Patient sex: M
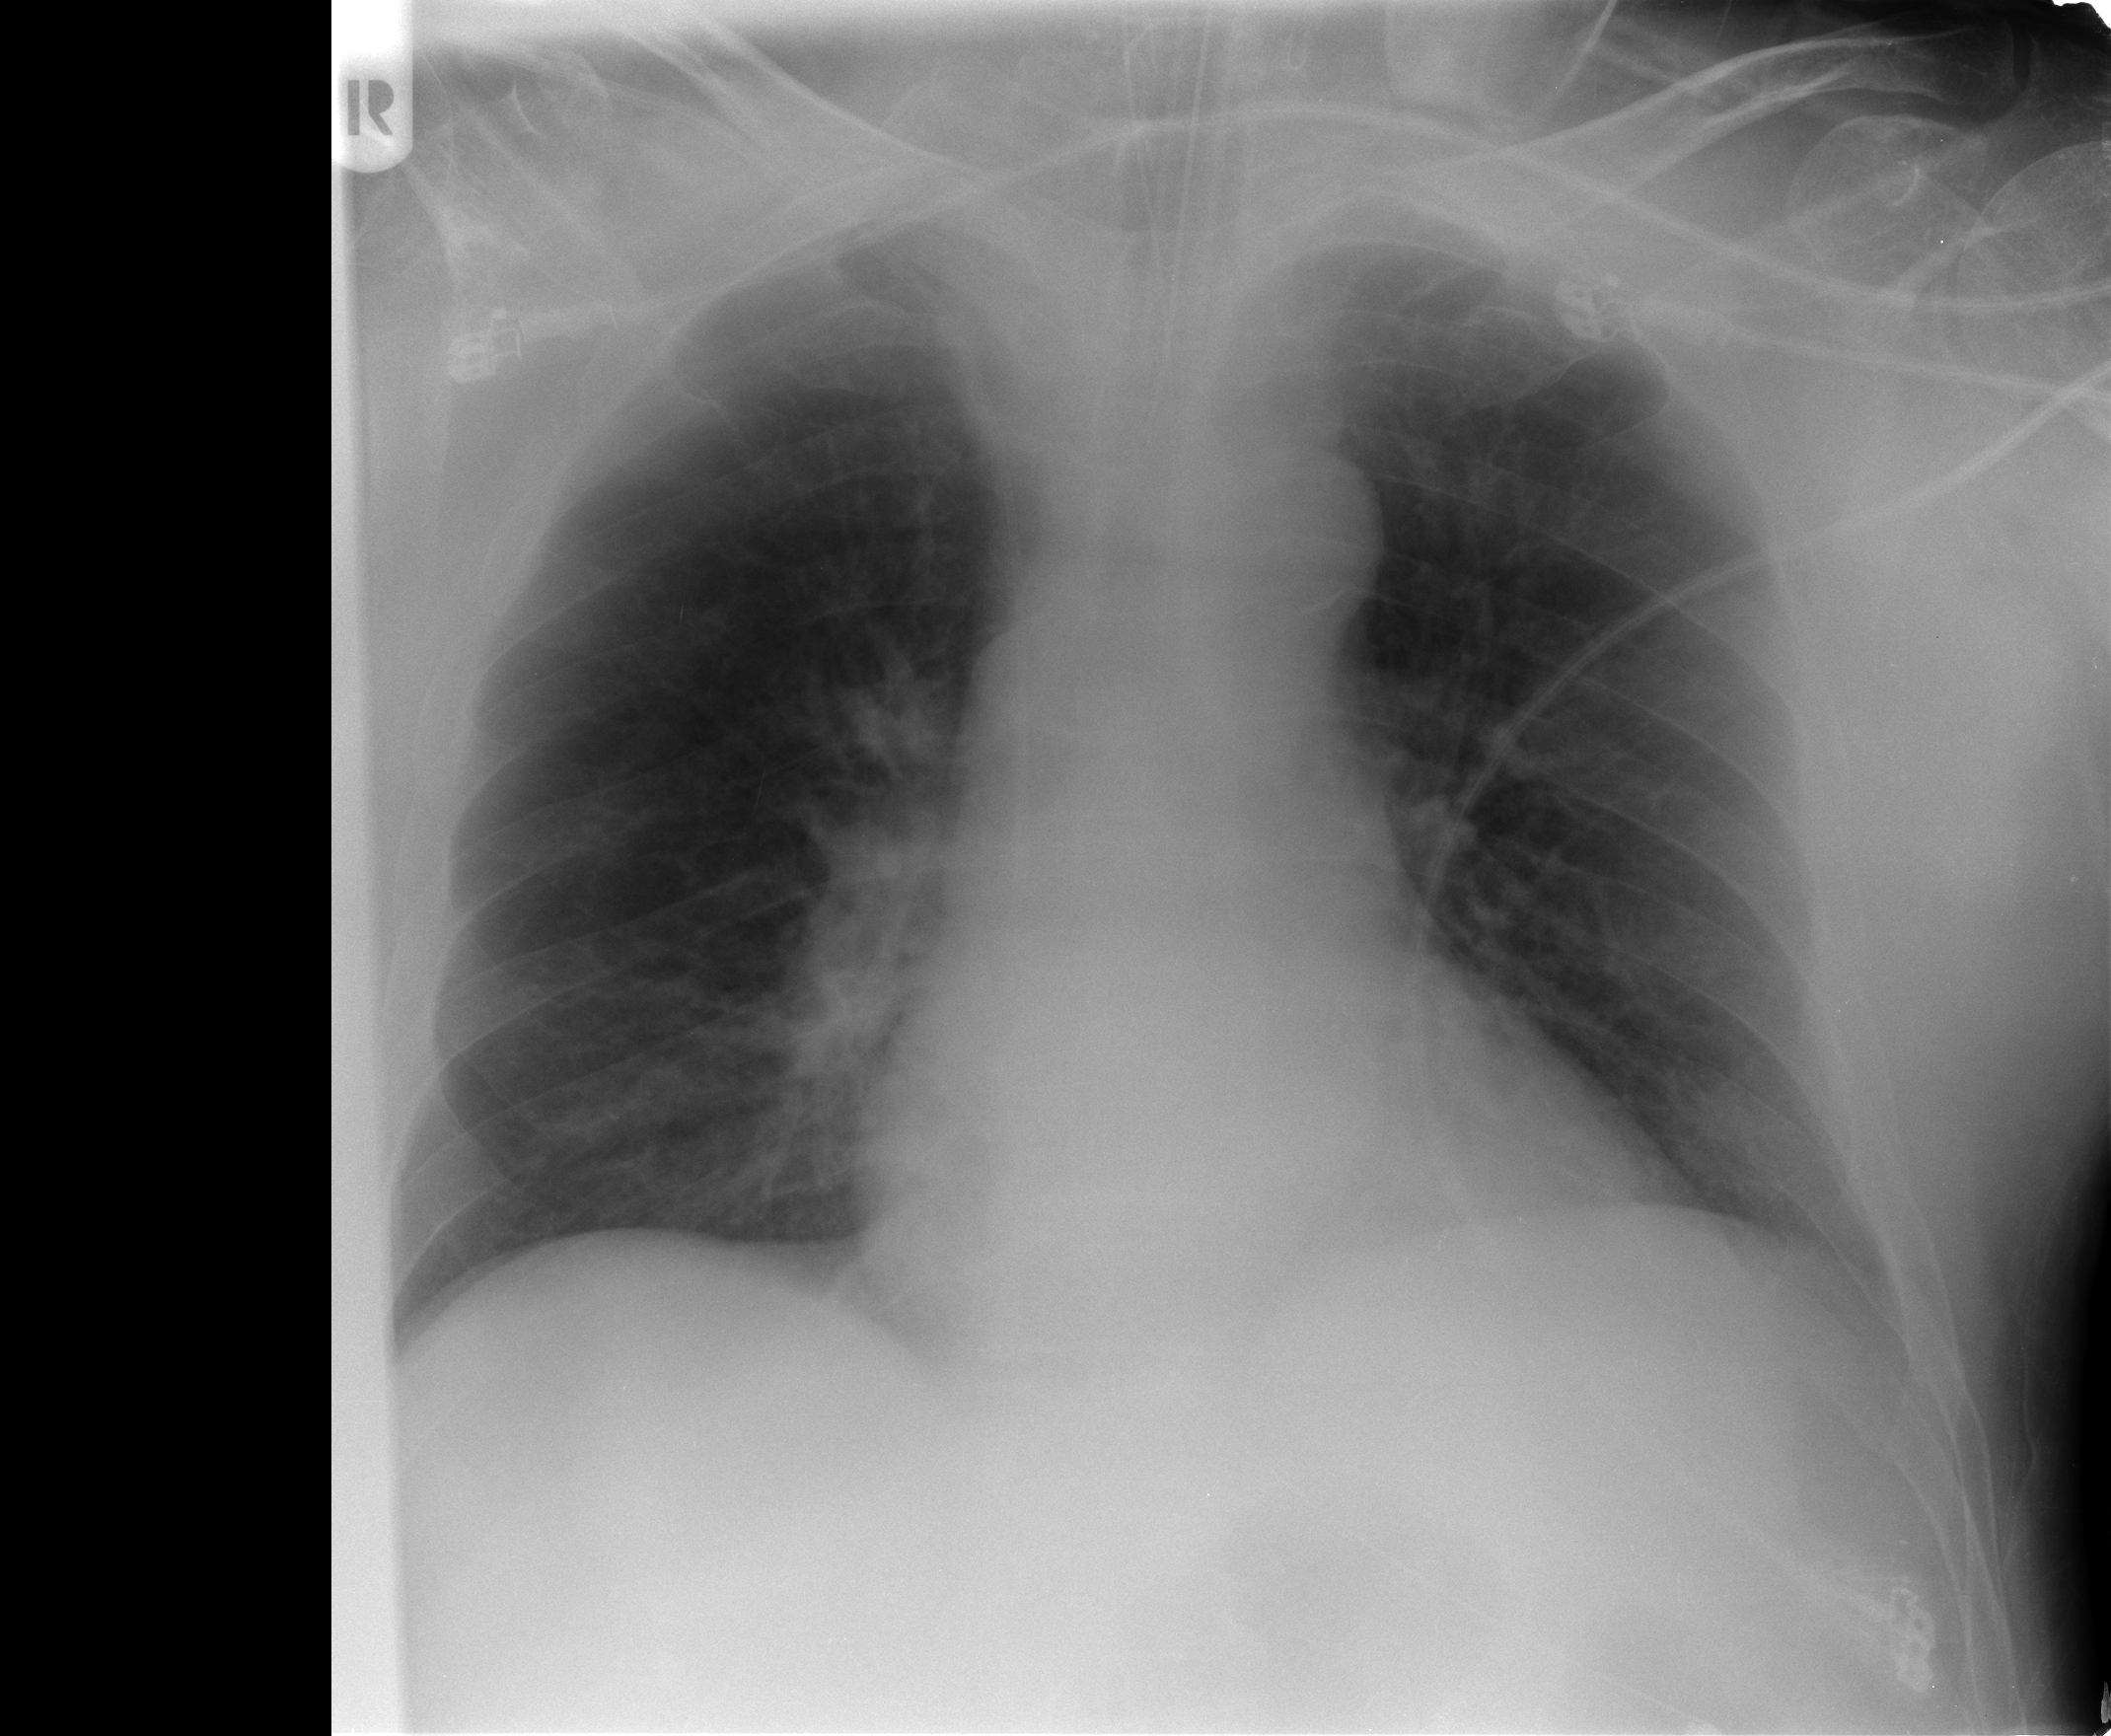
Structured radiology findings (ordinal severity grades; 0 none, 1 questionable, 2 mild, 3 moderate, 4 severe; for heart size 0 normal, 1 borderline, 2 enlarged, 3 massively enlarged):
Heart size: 2
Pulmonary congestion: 2
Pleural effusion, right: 0
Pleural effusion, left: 0
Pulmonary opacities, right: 0
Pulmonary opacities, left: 0
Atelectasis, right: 0
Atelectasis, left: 0